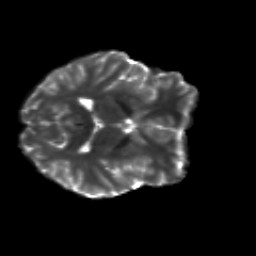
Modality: T2w
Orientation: axial
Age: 19
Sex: male
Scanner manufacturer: siemens
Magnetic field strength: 3 T
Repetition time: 8.8 s
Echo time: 0.085 s